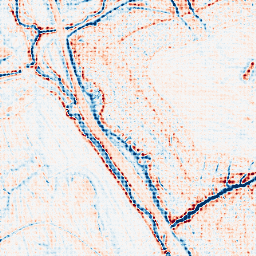
Category: edge_preserving
Decomposition family: anisotropic_diffusion
Decomposition parameters: iterations: 10
kappa: 50
gamma: 0.2
Upsampling method: sinc_blackman
Upsampling parameters: scale: 4
kernel_size: 4
Upsampling scale: 4